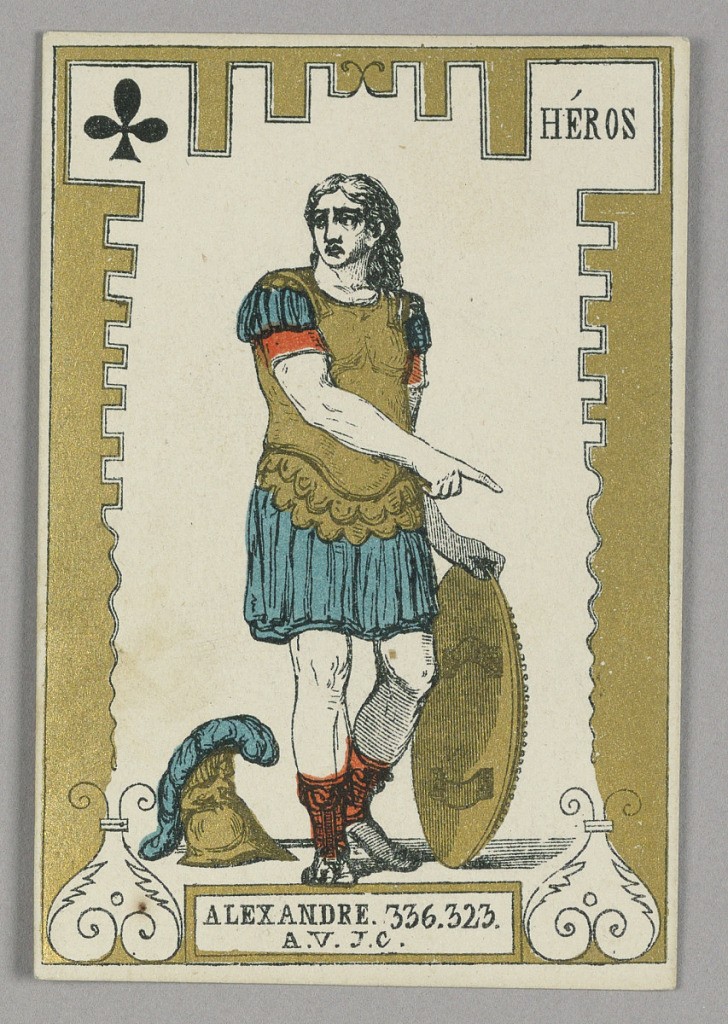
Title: Alexander the Great, Playing Card from Set of "Cartes héroïques" or "Des grands hommes"
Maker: Eugène Moreau, French, active 19th c.
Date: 1871
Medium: Stencil-colored lithograph on paper
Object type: Playing card
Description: Playing card from a set of "Cartes héroïques" or "Des grands hommes"